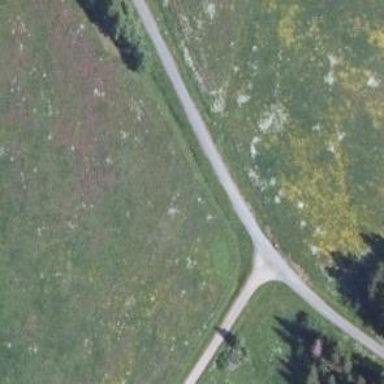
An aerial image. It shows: Unclassified road.